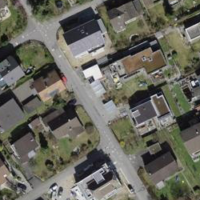
EUNIS habitat code: 54
Species observed at this site:
Veronica chamaedrys
Acer campestre
Geranium sanguineum
Succisa pratensis